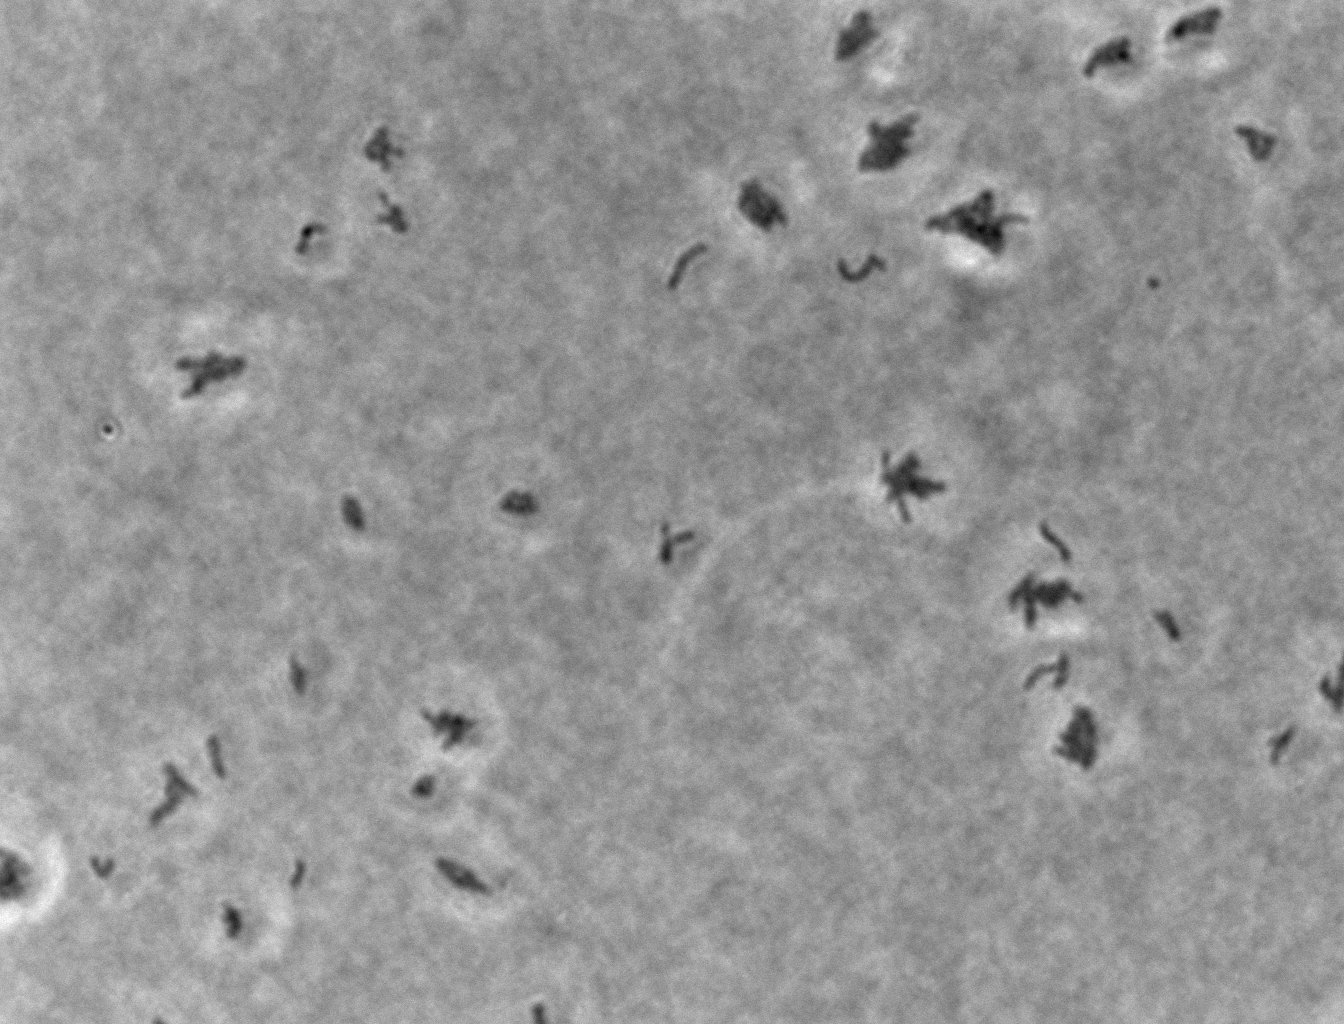
various_fewshot